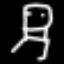
Label: chair